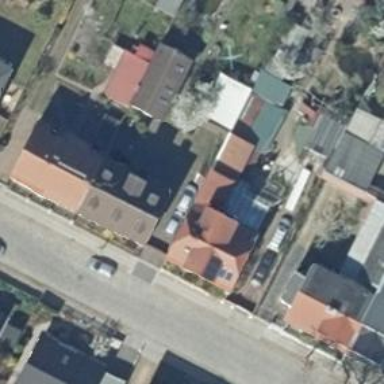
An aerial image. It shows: Semidetached house with gambrel roof.